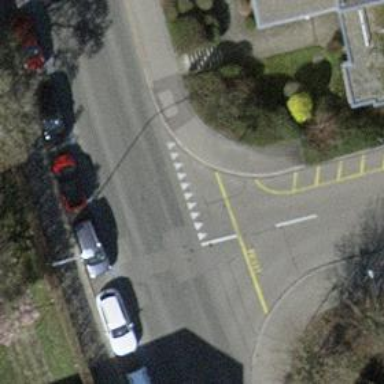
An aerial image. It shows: Raised kerb.